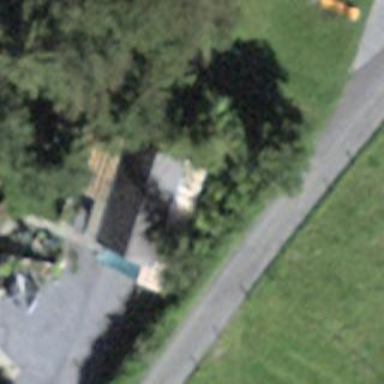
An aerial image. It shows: Garage.